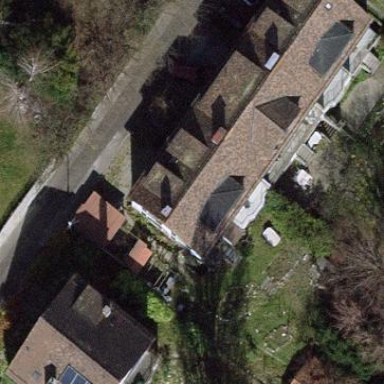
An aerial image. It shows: Terrace building.